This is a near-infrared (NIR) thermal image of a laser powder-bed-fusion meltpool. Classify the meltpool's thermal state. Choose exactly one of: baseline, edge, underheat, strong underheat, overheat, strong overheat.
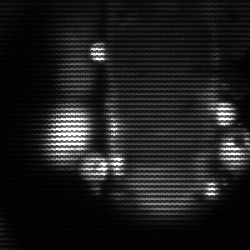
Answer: strong underheat